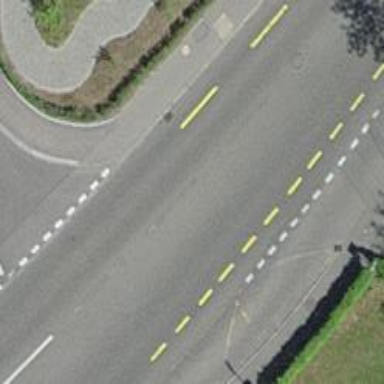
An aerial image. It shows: Bus stop with designated stop position for public transport.